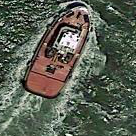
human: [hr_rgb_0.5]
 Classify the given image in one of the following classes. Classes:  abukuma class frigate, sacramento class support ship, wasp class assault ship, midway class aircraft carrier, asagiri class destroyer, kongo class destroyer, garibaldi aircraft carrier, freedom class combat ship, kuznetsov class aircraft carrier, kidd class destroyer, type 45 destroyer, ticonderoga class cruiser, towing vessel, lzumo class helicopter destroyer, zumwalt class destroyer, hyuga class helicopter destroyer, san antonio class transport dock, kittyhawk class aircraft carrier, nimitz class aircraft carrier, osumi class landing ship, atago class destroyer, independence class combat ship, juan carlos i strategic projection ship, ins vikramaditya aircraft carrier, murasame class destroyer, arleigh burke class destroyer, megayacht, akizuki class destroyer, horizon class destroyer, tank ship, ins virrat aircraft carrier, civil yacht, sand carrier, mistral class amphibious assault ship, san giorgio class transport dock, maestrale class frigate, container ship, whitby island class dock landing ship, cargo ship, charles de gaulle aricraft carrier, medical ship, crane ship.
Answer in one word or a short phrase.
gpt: Towing vessel